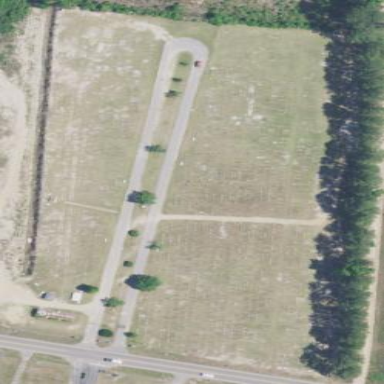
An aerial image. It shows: Cemetery.